Question: I have a student Fee module, and I want to Generate Fee Class wise. Means Generate Fee for a whole Class, not for a Specific Student. 'DataTable' will look like below..
'''
|RegistrationNo | Name | AdmissionFee | TutionFee | SportsFee | Exam Fee| Discount |
------------------------------------------------------------------------------------
| 50020 | A | 1000 | 800 | 500 | 400 | 300 |
| 50021 | B | 1000 | 800 | 500 | 400 | 100 |
'''
so on, whole class...
The problem is that the 'Fees' are defined by school, so i have not a fix number of fees, e.g 'Transport Fee' can be defined, 'Library Fee' can be defined and any other fee that school wants can define. so these Fee Names come from a 'FeeDefination' Table. Now how i should add these Fees to 'aoColumns' as attribute.
I have try the below code...
'''
var html = '[';
var oTable = $('#GenerateFeeDataTable').dataTable({
"bJQueryUI": true,
"bServerSide": true,
"bPaginate": false,
"bFilter": false,
"bInfo": false,
"sAjaxSource": "/forms/StudentFee/studentfee.aspx/GenerateStudentFee?CampusId=" + campusId + "&ClassId= " + classId + '&Session=' + JSON.stringify(session) + "&FeeModeId=" + feeModeId,
"fnServerData": function (sSource, aoData, fnCallback) {
$.ajax({
"type": "GET",
"dataType": 'json',
"contentType": "application/json; charset=utf-8",
"url": sSource,
"data": aoData,
"success": function (data) {
var data = data.d;
html += '{"sTitle":"Registration No","mDataProp":"RegistrationNo","bSearchable":false,"bSortable":false},';
html += '{"sTitle":"Student Name","mDataProp":"StudentName","bSearchable":false,"bSortable":false},';
html = html.substring(0, html.length - 1);
html += ']';
fnCallback(data);
}
});
},
"aoColumns": html
});
'''
How ever i have taken 'aoColumns' attributes static in 'fnServerData', but these will not be fixed, i am just trying that i will work or not, but its not working..
'''
My Questions are :
1) How to handle this situation, means how to add aoColumns dynamically.
2) How to get Header/Variables Name from JSON aaData, below is the Image to understand.
'''

Is there any way to do such task, Any Help..
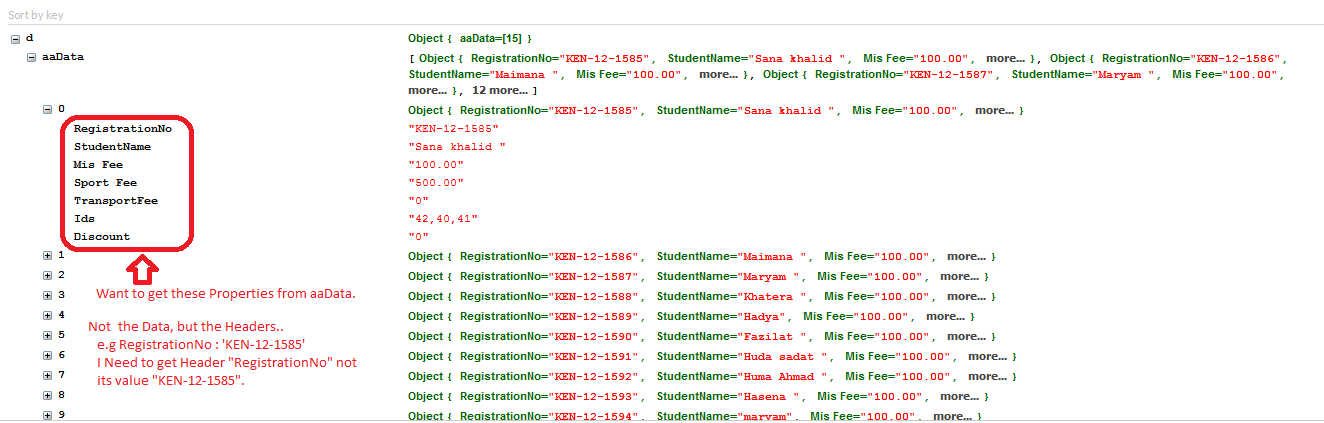
Answer: Instead of using for this situation, I suggest you use . Then you can loop through the data (using jQuery's 'each' iterator) and access (e.g.) the header columns by using loop parameters.
For example:
'''
var data = data[0]; // access the first row only
$.each(data, function(k, v) { // here k is an index and v is a value
alert(k); // show the column's name in alert
$('body').append('<table><tr><td>' + v.RegistrationNo + '</td></tr></table>');
});
'''
Hope this helps.